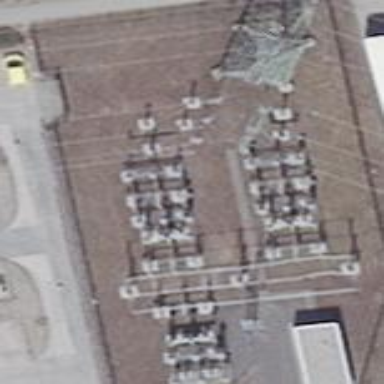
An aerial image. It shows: Power substation surrounded by fence.